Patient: sex F, age 47
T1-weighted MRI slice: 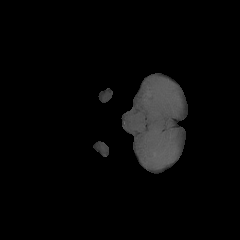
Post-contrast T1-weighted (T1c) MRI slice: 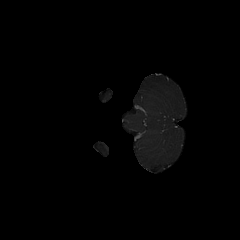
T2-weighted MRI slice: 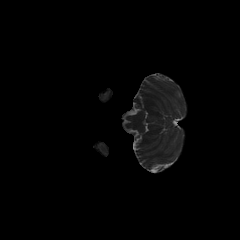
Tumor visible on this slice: no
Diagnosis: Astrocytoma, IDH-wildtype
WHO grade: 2